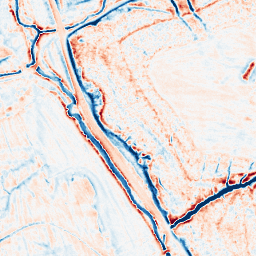
Category: edge_preserving
Decomposition family: anisotropic_diffusion
Decomposition parameters: iterations: 20
kappa: 30
gamma: 0.2
Upsampling method: sinc_hamming
Upsampling parameters: scale: 2
kernel_size: 4
Upsampling scale: 2